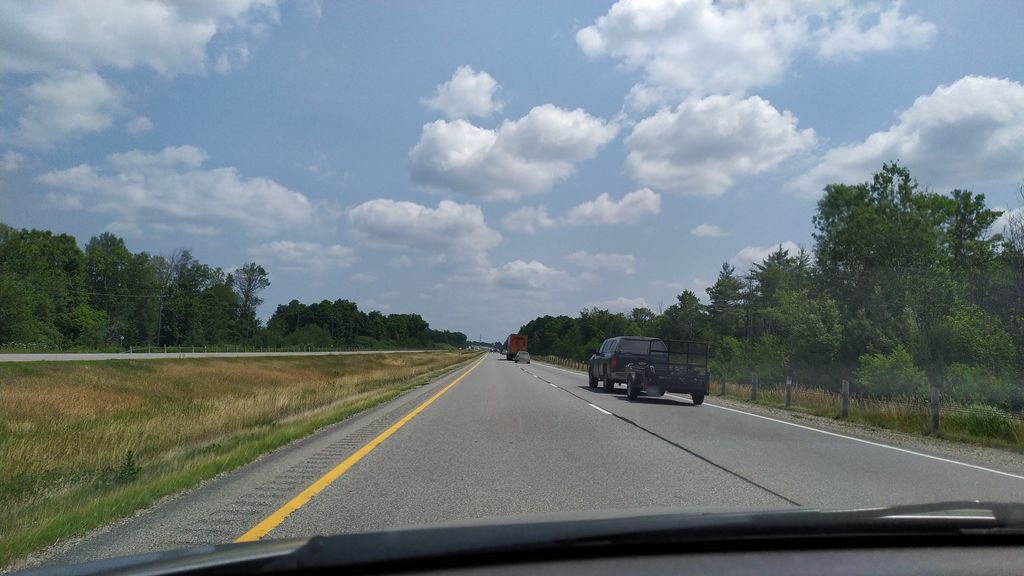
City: kitchener-waterloo